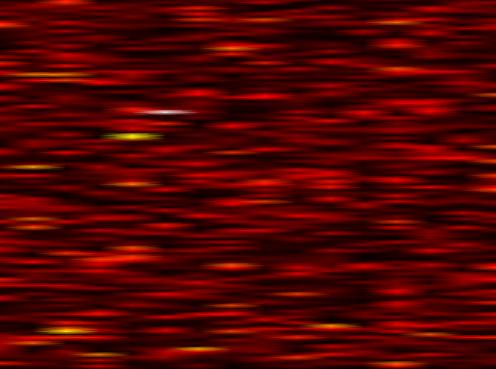
Label: UFMC